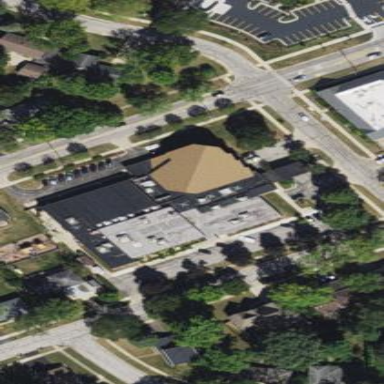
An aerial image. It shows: School building.